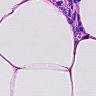
Metastatic tissue present: no